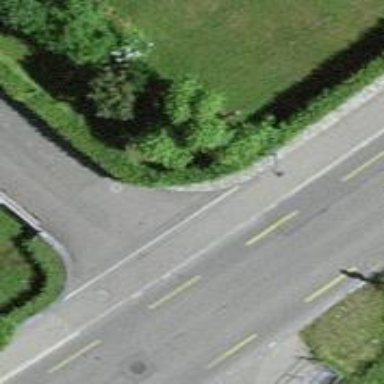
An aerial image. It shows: Hedge barrier.